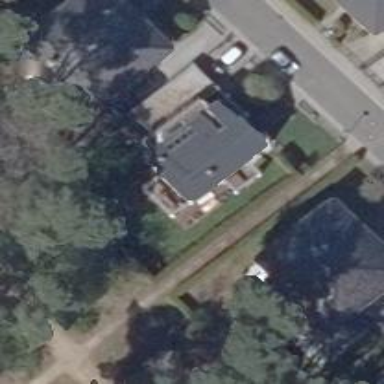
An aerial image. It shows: Simple and straightforward house.